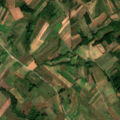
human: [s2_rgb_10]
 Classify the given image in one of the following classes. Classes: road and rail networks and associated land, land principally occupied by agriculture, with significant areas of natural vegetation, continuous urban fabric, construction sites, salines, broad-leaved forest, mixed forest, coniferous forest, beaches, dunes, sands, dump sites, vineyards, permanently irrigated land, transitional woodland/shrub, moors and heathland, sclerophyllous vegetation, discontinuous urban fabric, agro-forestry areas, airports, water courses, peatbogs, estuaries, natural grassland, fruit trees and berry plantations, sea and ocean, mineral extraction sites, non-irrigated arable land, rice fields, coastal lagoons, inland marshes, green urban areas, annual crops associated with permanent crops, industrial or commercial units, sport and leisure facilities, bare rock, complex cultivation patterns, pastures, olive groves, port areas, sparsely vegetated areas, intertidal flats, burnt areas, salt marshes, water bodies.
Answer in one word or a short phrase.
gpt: complex cultivation patterns, land principally occupied by agriculture, with significant areas of natural vegetation, broad-leaved forest